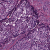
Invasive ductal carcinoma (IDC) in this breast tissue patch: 1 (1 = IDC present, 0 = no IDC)